Field crop: maize
Growth stage: 2
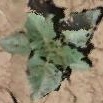
Species: datura